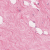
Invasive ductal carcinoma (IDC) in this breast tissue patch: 0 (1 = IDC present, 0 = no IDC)